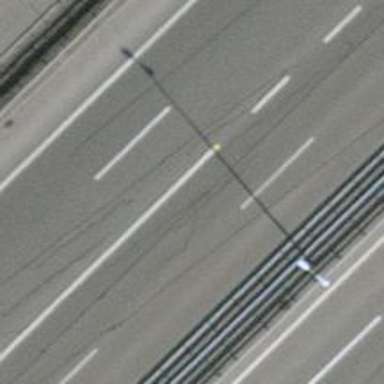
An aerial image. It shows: Motorway.